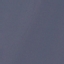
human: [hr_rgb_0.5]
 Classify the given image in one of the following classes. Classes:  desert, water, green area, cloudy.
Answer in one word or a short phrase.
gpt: water